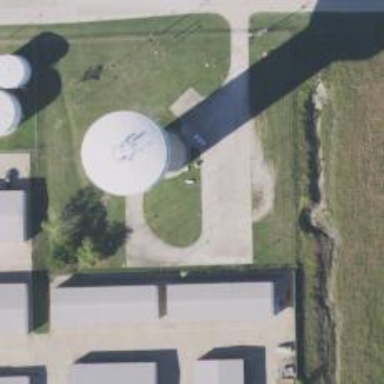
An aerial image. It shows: Water tower that is man-made.